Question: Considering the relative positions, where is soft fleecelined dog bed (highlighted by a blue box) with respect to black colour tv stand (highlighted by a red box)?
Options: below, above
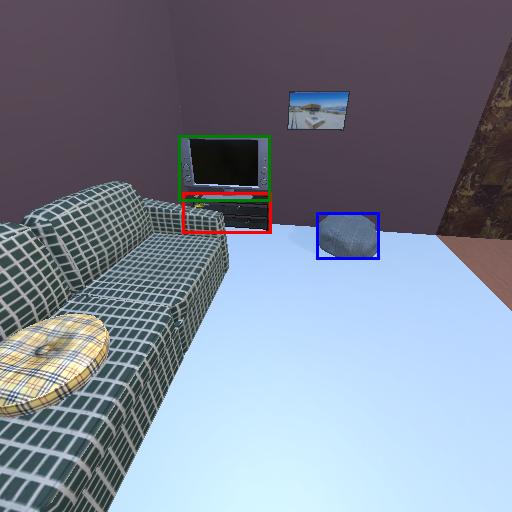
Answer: below